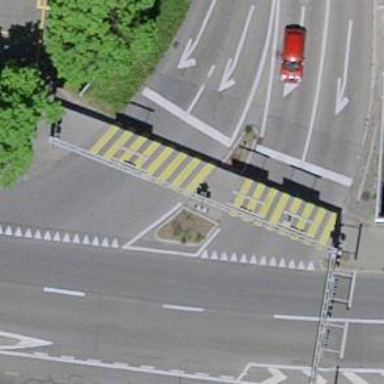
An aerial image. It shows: Road crossing with traffic signals and island.